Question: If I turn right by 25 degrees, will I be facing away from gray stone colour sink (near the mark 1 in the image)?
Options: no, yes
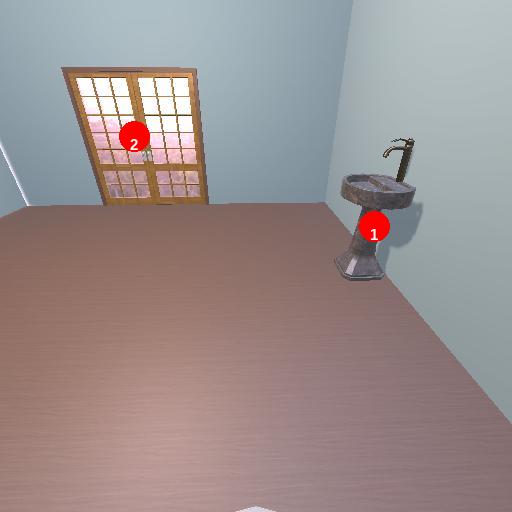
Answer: no